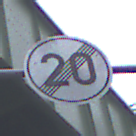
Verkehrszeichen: EndeGeschwindigkeit20
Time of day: MorningAfternoon
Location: Outdoor (Suburban)
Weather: Overcast
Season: NotSpecified
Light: Natural